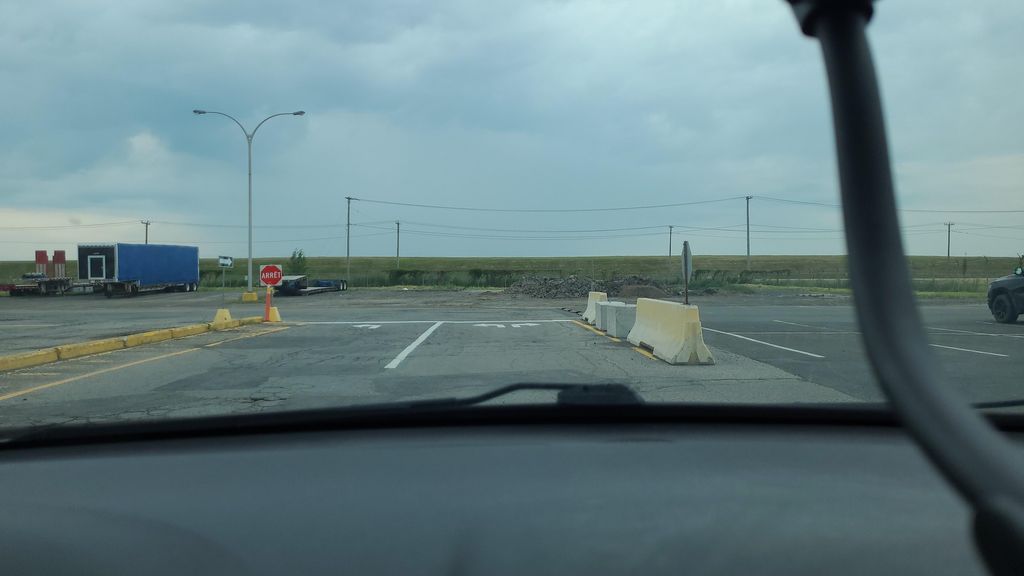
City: montreal